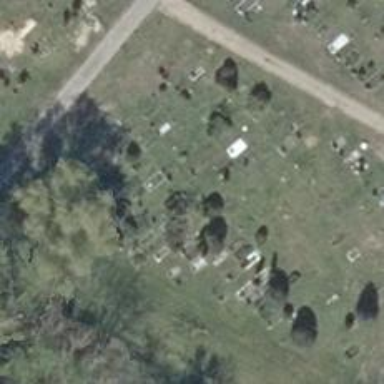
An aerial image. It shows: View of cemetery with graves.